Question: I would need a hand to understand how to solve the following error that keeps coming out of this page: <URL>
the text that should be contained in the div comes out and doesn't stop, how can I solve?
I tried putting "word-wrap: break-word;" in the css in all points but nothing changes...
thank you very much
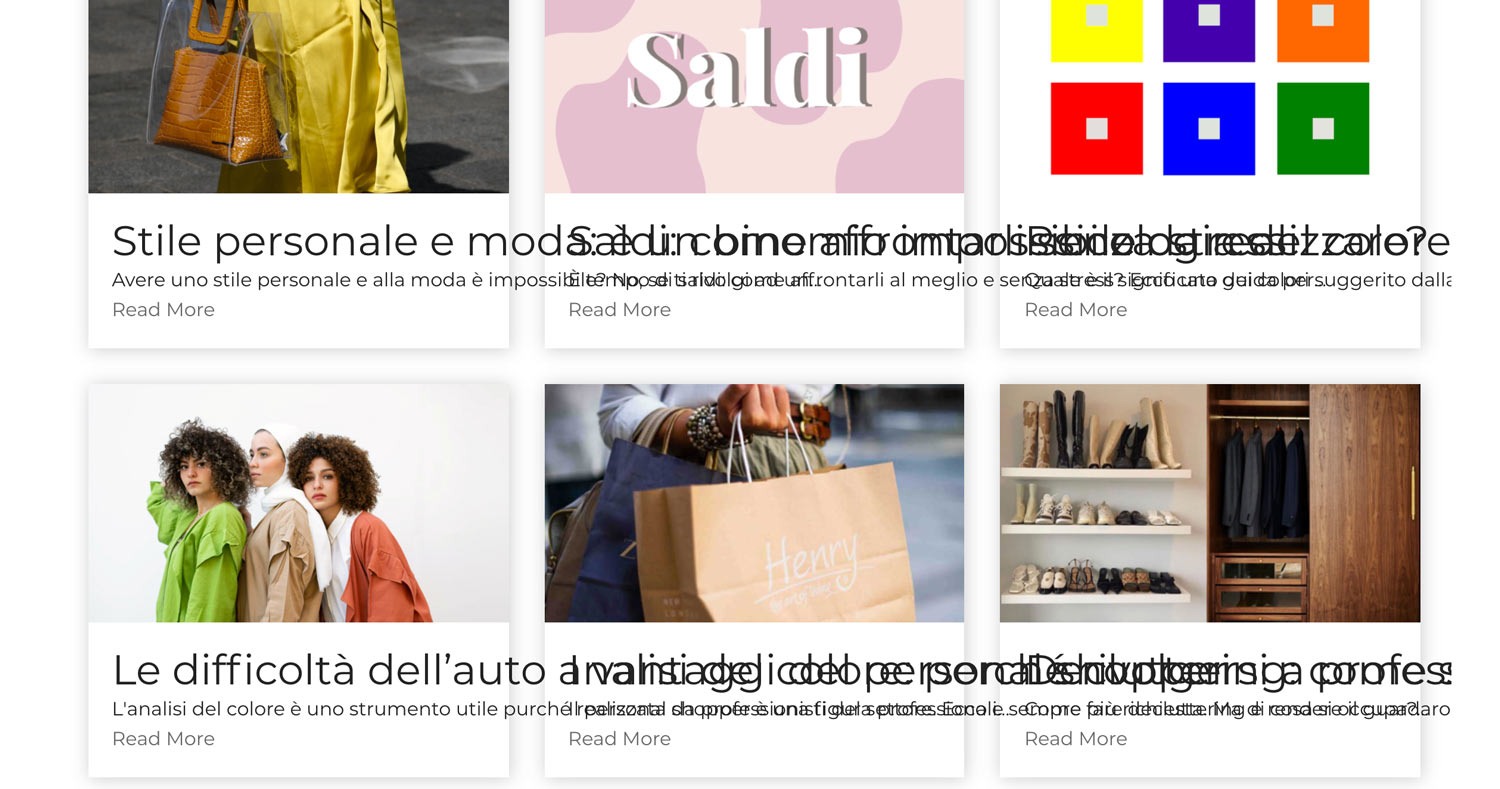
Answer: Try removing
'''
.asrafp-filter-result {
white-space: nowrap;
}
'''
or use
'''
.am_cont {
white-space: normal;
}
'''